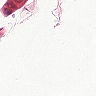
Metastatic tissue present: no